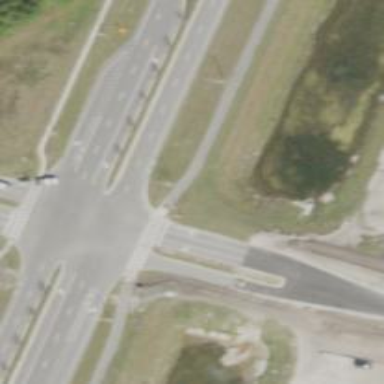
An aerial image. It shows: Marked crossing on cycleway road.